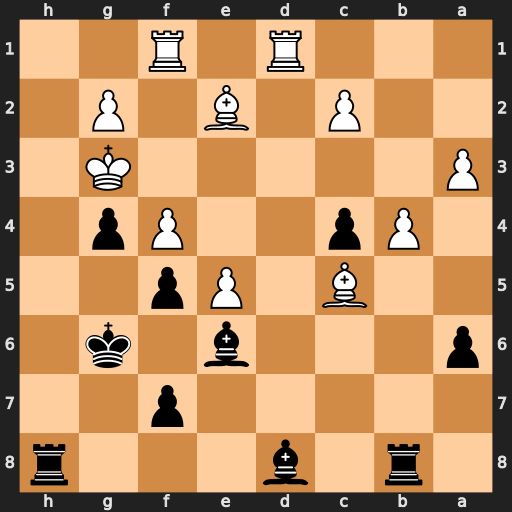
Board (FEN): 1r1b3r/5p2/p3b1k1/2B1Pp2/1Pp2Pp1/P5K1/2P1B1P1/3R1R2
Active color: b
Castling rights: -
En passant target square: -
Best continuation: Bh4+ Kh2 Bf2#